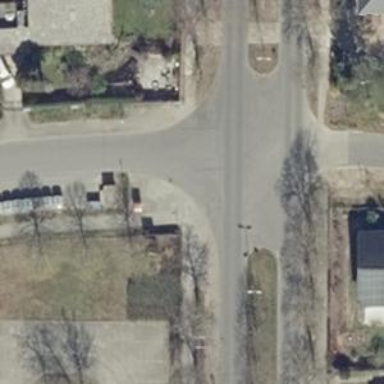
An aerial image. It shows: Unmarked road crossing.